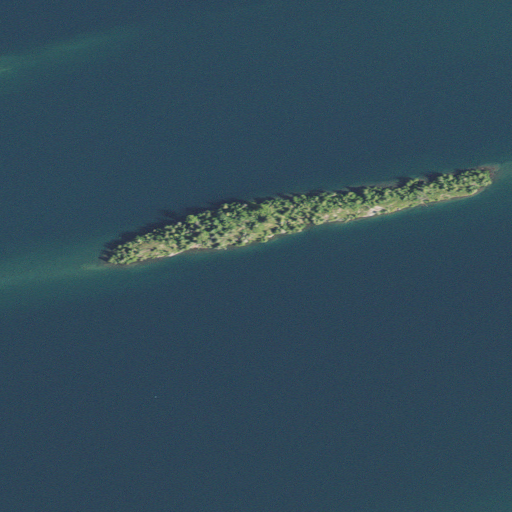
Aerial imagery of island in Michigan named Clay Island containing open water and barren land